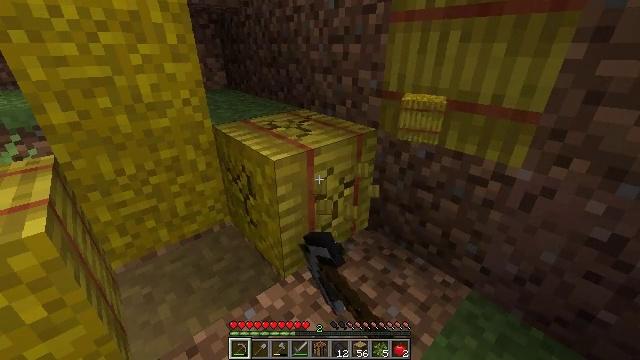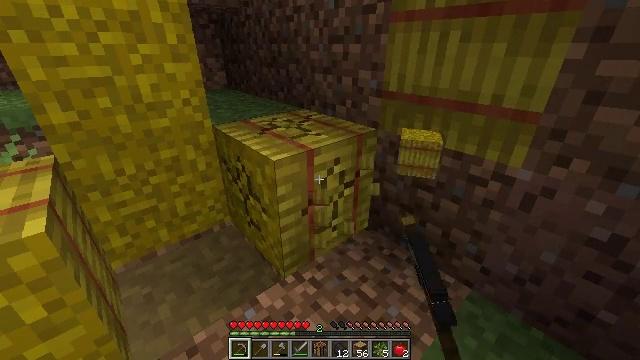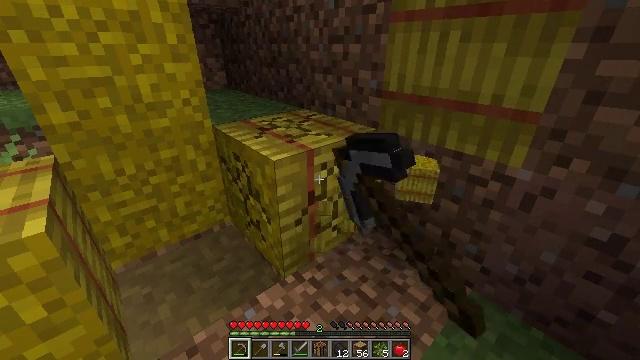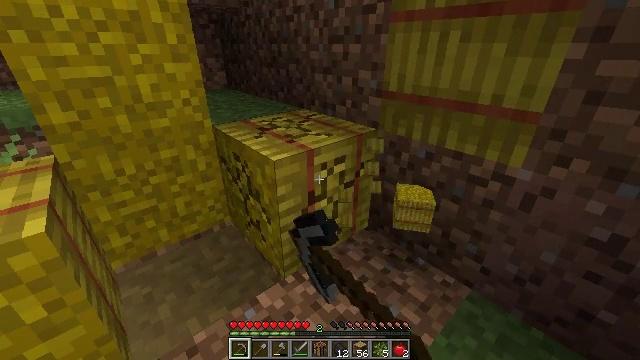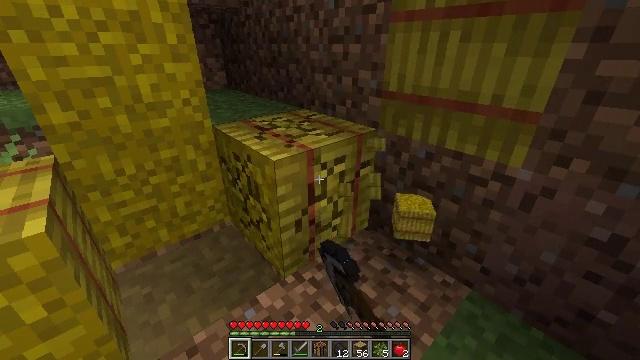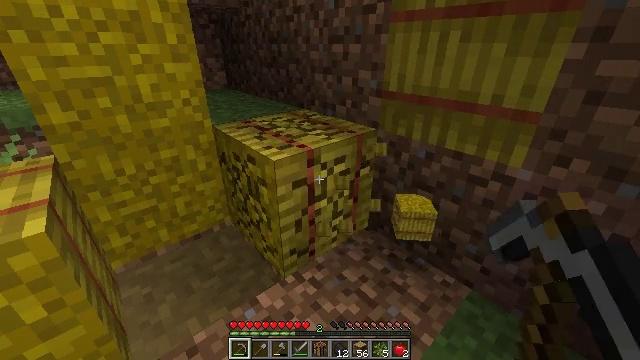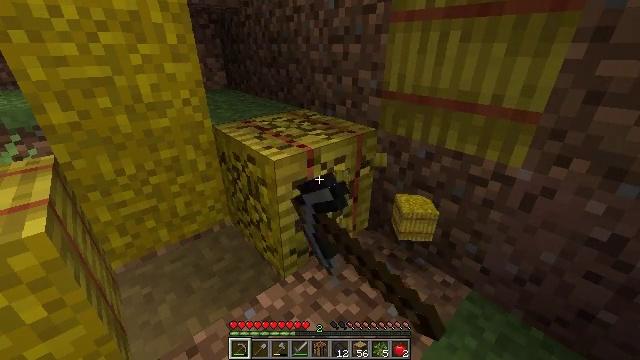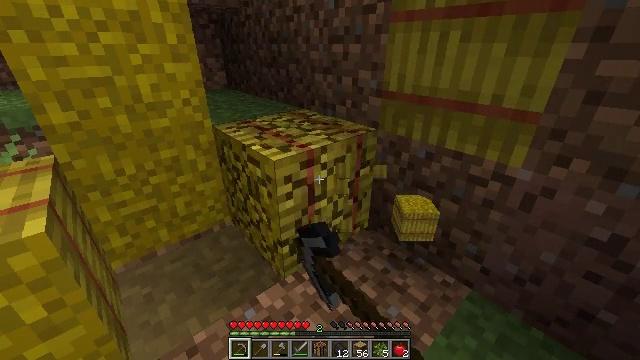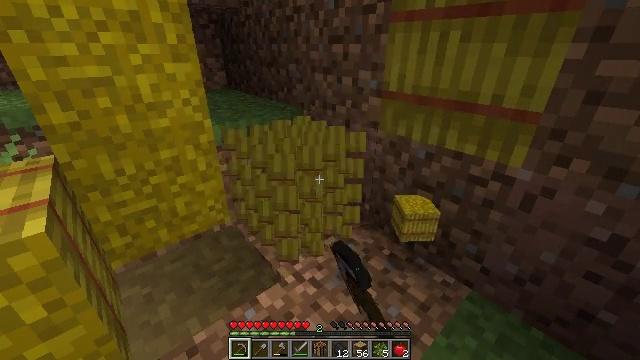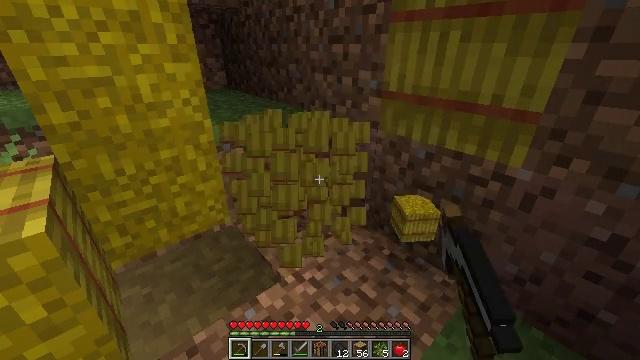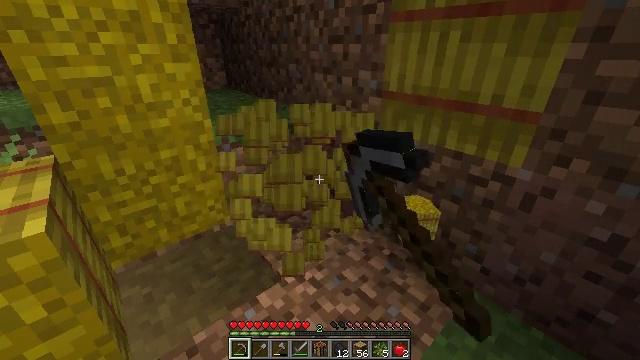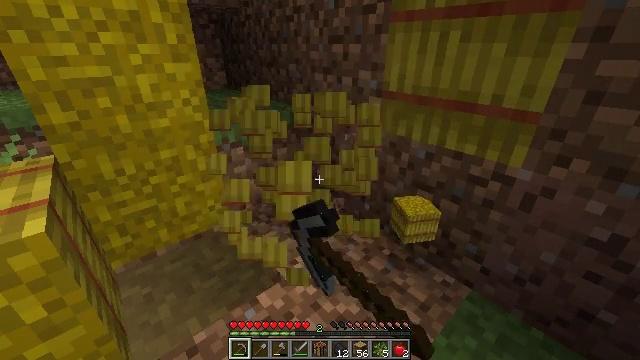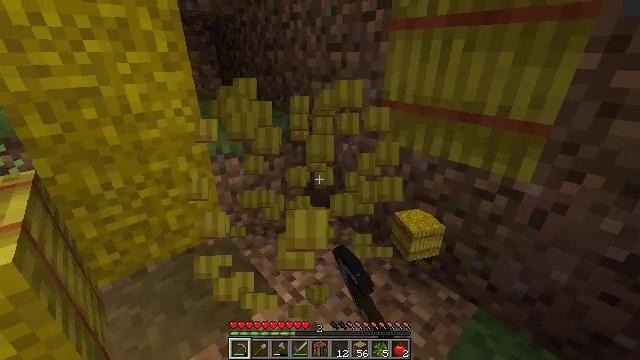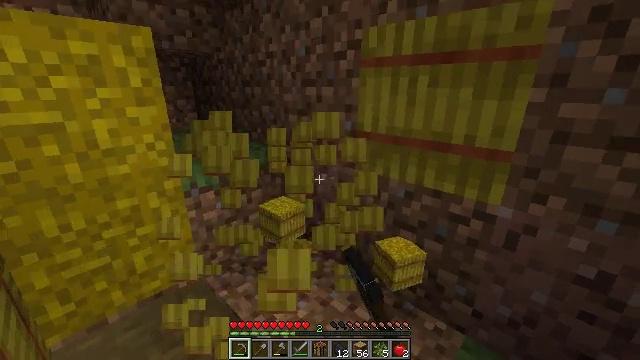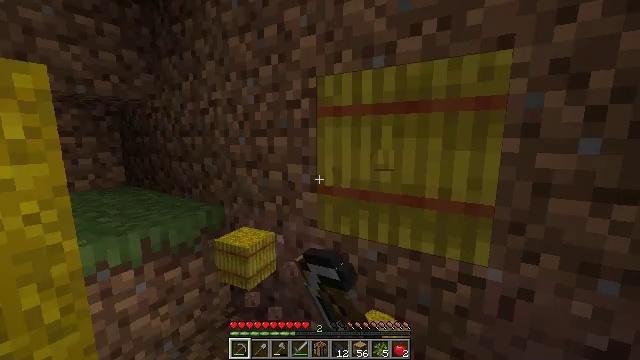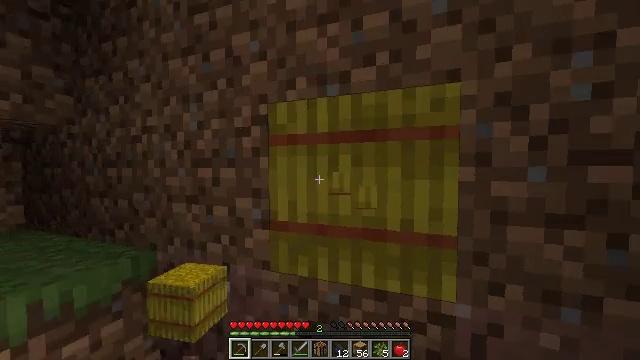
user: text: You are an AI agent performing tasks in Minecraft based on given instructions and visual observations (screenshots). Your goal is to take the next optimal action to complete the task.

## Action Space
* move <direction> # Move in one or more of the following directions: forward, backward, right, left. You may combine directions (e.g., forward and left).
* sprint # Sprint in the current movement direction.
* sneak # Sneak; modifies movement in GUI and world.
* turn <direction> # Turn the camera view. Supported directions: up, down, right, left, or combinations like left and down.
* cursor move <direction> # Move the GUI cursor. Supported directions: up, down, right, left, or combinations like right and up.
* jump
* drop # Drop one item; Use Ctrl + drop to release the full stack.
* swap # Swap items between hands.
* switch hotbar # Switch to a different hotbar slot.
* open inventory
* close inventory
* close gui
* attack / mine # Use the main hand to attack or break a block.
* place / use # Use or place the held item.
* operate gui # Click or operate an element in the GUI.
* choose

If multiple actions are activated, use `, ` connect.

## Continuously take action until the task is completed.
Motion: motion action
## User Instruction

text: Break the hay block to collect it.
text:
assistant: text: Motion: attack / mine
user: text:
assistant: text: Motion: attack / mine
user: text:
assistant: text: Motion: attack / mine
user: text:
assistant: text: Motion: attack / mine
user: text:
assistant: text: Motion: attack / mine
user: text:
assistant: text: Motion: attack / mine
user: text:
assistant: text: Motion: attack / mine
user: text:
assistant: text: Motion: attack / mine
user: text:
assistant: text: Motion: attack / mine
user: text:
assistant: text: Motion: attack / mine
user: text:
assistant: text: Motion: attack / mine
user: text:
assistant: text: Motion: move forward, turn up, attack / mine
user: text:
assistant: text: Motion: move forward, turn right and up, attack / mine
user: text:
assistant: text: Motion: move forward, turn right and up, attack / mine
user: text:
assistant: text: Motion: move forward, turn right and up, attack / mine
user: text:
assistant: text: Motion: move forward, turn right and up, attack / mine
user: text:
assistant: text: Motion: move forward, attack / mine
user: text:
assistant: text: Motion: attack / mine
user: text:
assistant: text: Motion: attack / mine
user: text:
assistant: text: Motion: attack / mine
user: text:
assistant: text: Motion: attack / mine
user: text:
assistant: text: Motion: attack / mine
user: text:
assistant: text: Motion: attack / mine
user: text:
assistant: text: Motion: attack / mine
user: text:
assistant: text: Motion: attack / mine
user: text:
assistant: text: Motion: attack / mine
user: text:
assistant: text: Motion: attack / mine
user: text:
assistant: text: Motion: attack / mine
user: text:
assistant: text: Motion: attack / mine
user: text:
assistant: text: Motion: turn right and down, attack / mine